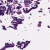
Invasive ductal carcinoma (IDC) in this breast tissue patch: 1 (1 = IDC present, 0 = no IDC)